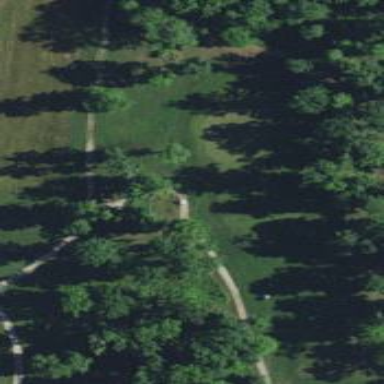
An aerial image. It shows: View of golf hole.